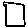
Label: square